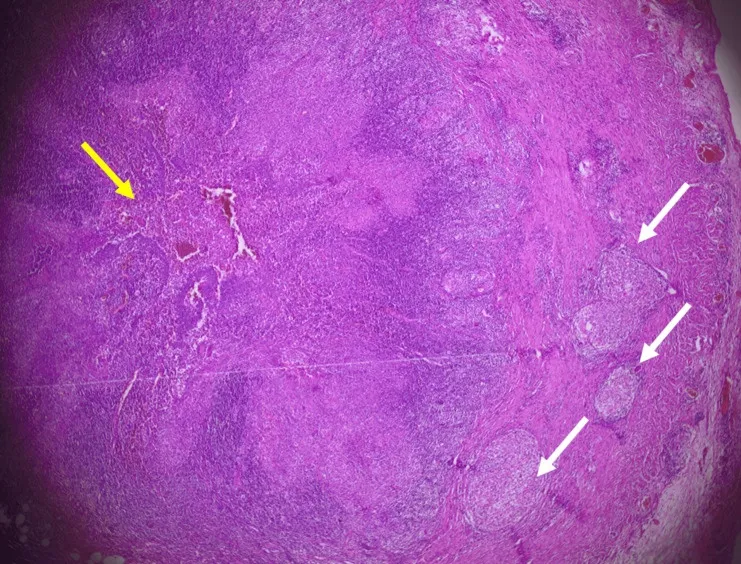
Histological slide of an appendix wall containing epithelioid cell granulomas with foci of caseous necrosis. White arrows: Epithelioid cell granulomas, Yellow arrow: Caseous necrosis.
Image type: pathology (h&e)